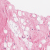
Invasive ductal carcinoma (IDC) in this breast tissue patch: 0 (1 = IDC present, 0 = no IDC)